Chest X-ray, AP view. Patient: 64 years old, sex M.
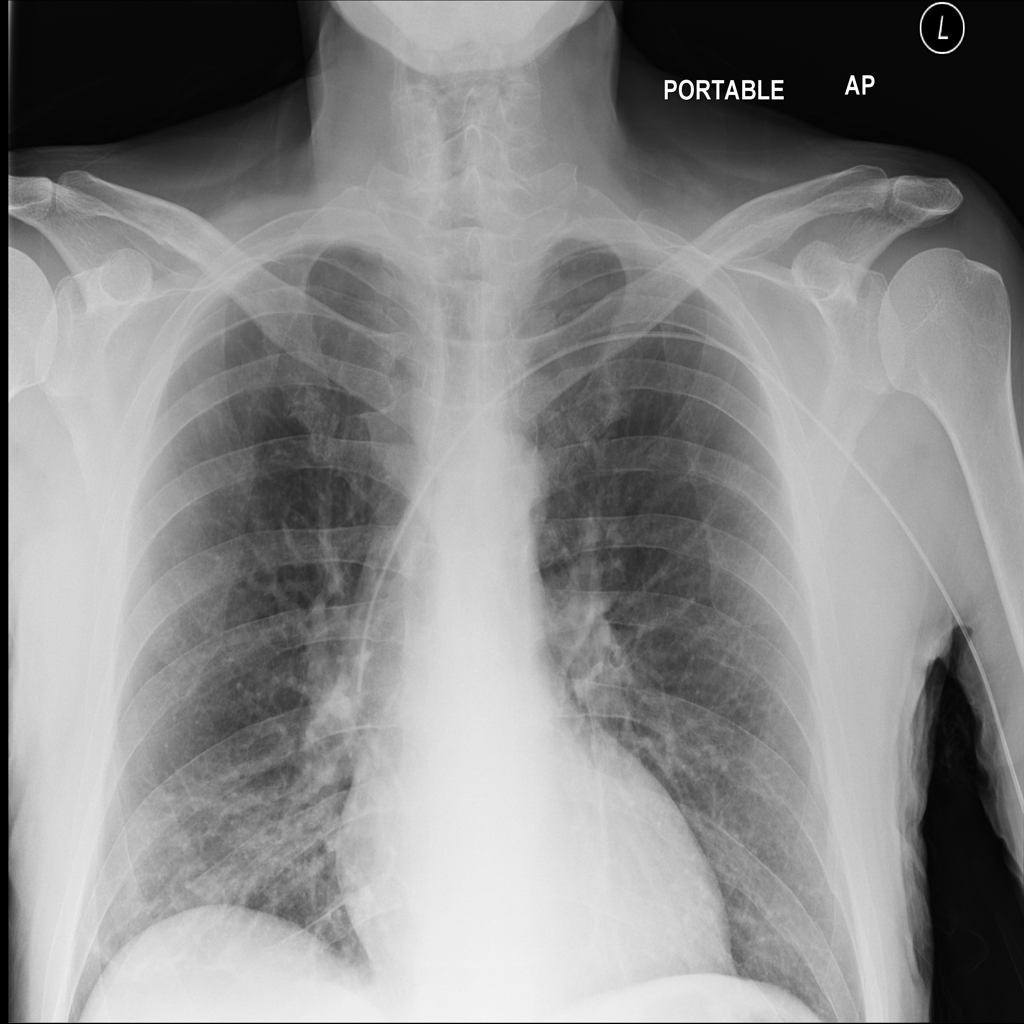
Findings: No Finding